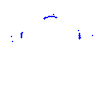
Particle: proton